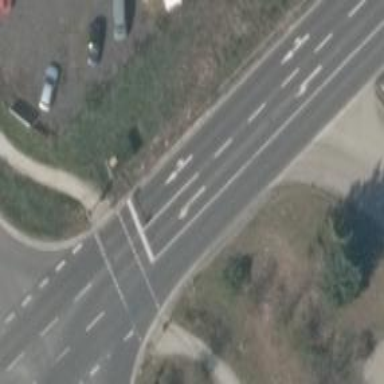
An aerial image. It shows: Primary road with asphalt surface.